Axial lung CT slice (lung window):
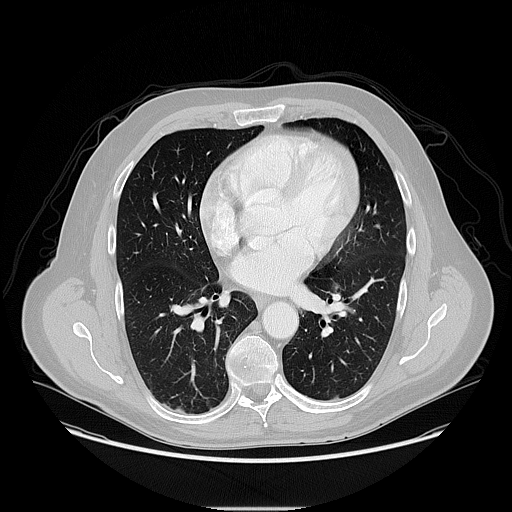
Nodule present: no